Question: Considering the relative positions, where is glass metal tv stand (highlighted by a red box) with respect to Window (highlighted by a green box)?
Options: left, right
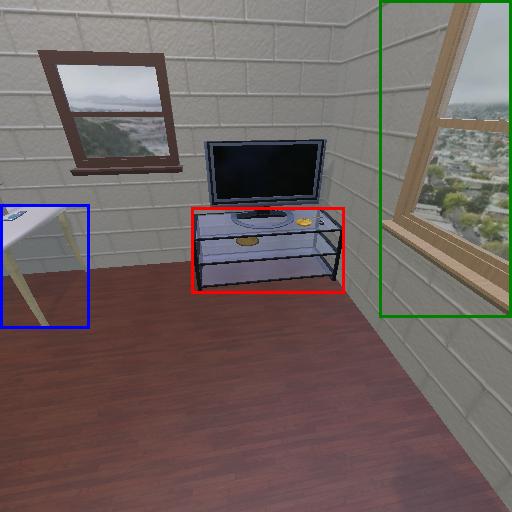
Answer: left